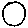
Label: circle